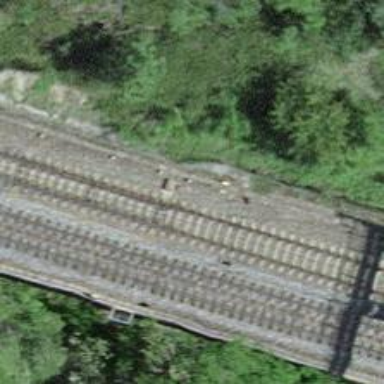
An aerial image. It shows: Single-track electrified railway with contact line.